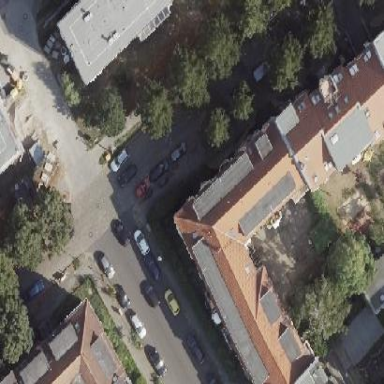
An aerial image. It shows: Hipped roof apartment building.